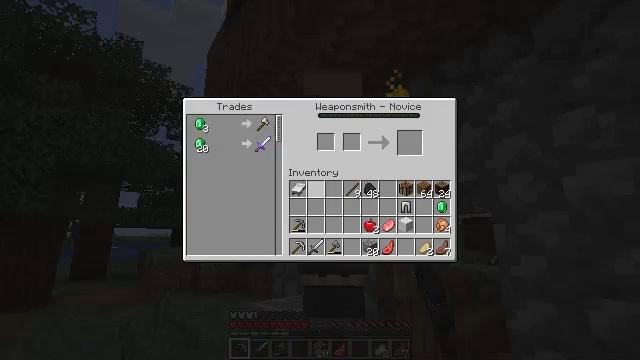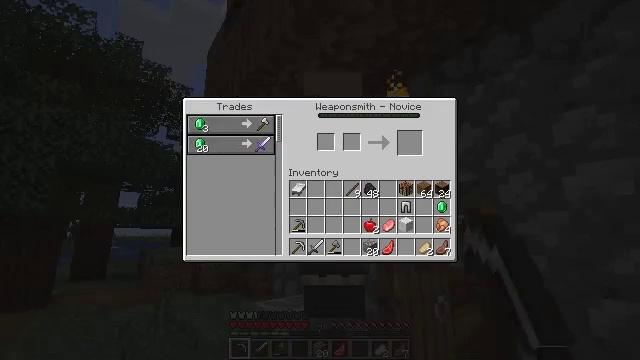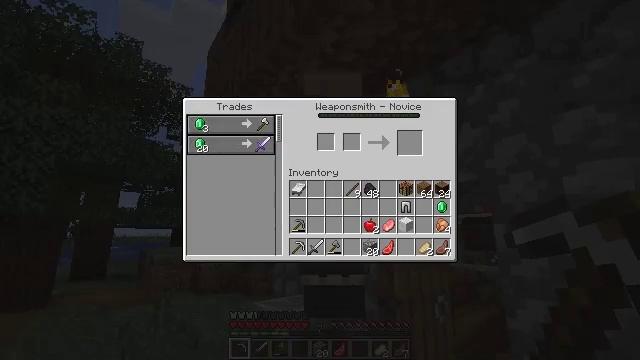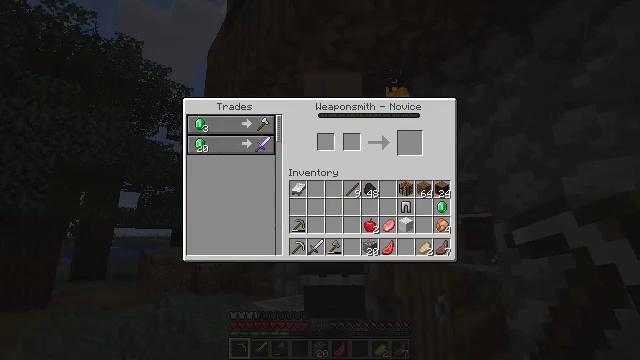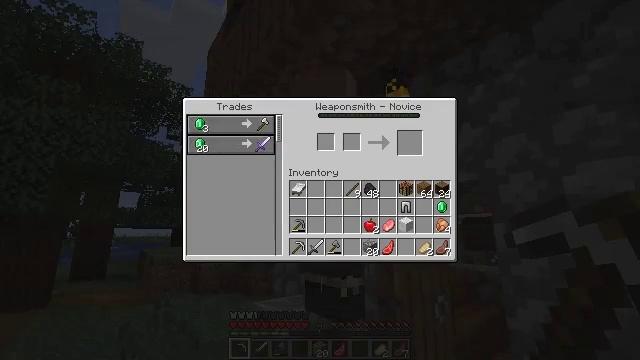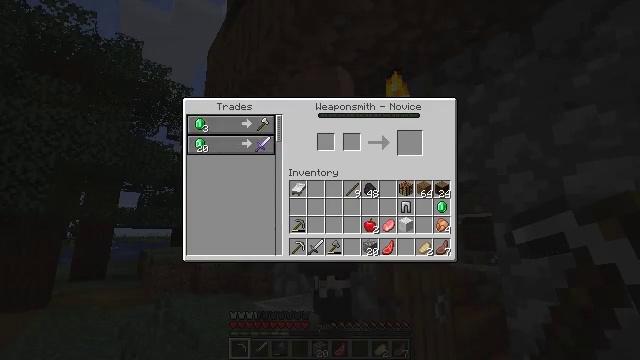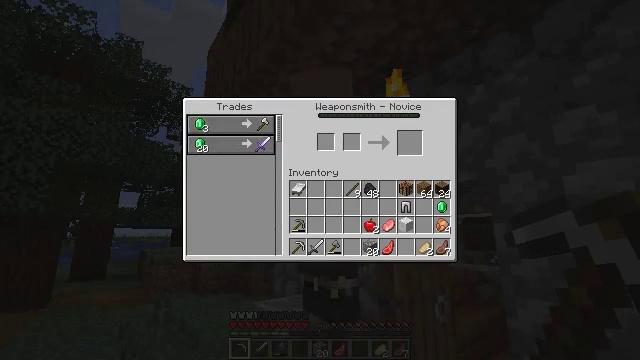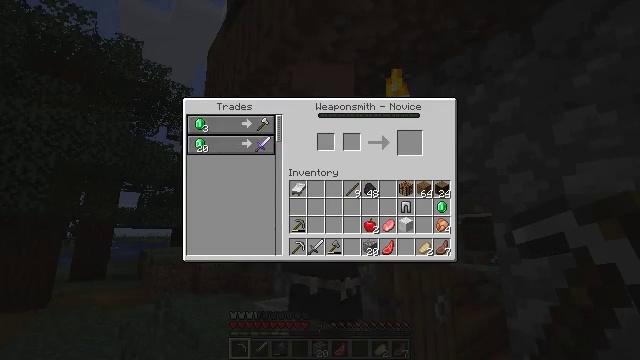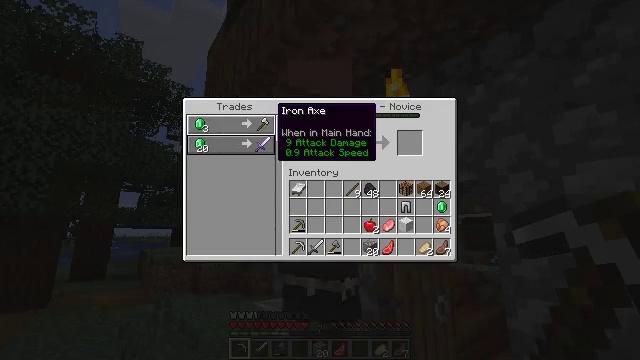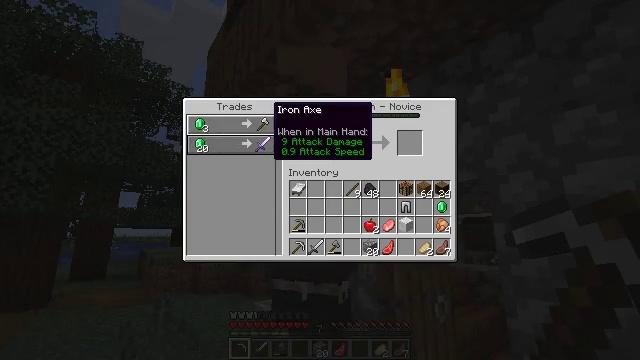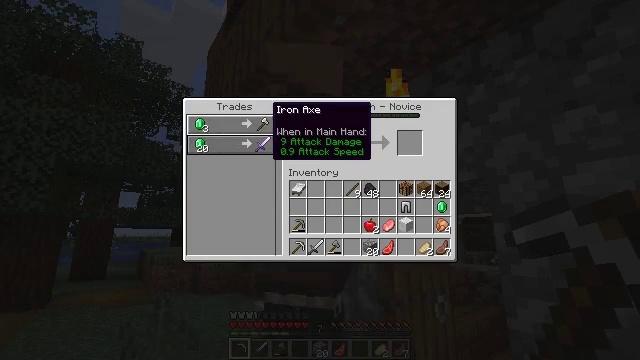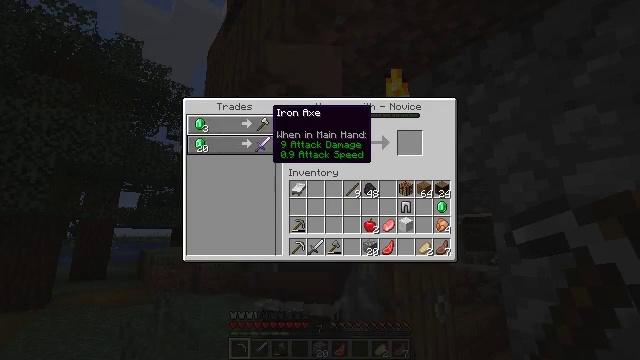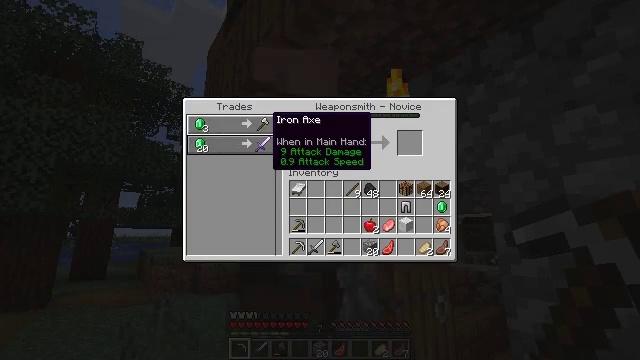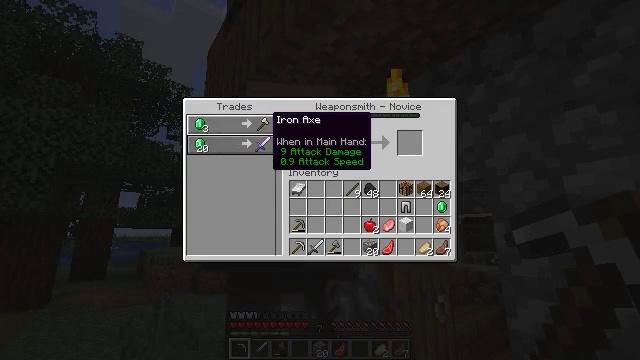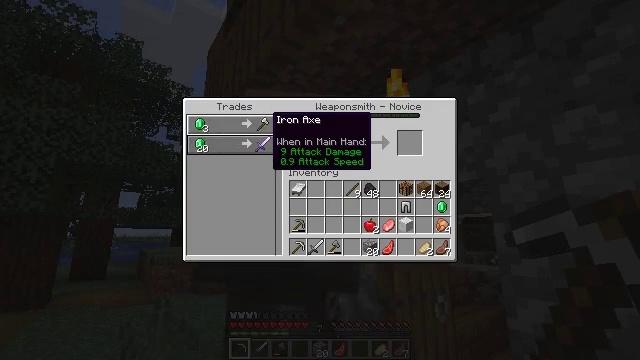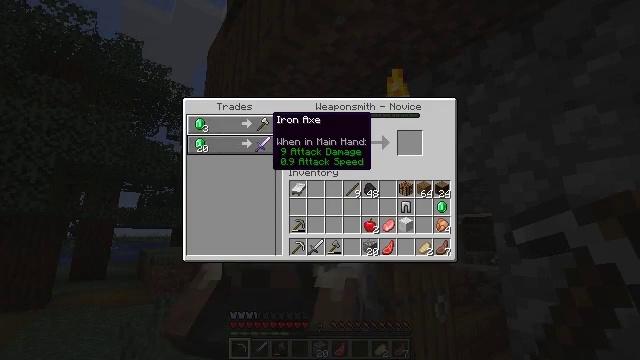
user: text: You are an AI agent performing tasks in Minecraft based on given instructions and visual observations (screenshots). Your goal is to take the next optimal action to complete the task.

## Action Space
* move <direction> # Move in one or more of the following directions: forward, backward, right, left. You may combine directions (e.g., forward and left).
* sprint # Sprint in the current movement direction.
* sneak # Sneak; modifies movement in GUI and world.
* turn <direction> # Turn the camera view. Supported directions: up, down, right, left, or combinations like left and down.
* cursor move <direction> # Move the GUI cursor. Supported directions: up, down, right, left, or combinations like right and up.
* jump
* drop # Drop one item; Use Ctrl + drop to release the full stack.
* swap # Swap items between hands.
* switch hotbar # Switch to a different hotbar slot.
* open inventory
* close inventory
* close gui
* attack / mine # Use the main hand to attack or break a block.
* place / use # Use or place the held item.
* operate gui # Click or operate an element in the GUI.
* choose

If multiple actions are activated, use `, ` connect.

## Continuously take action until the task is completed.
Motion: motion action
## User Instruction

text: Craft a baked potato using a furnace.
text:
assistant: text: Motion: no_op
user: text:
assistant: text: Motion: no_op
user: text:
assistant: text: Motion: cursor move left and up
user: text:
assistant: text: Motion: cursor move left and up
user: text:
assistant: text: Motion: cursor move left and up
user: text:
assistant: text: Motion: cursor move up
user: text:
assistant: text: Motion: cursor move left and up
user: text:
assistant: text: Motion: cursor move left and up
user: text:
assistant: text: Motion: no_op
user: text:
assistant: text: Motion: no_op
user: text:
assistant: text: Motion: no_op
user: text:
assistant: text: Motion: no_op
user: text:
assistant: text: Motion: no_op
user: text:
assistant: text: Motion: no_op
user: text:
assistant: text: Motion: no_op
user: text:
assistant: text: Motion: no_op
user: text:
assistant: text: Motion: no_op
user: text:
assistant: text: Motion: no_op
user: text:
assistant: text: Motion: no_op
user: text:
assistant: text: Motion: no_op
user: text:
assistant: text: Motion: no_op
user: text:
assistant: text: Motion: no_op
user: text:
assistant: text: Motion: no_op
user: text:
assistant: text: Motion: no_op
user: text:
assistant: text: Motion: no_op
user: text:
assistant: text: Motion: no_op
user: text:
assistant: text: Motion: no_op
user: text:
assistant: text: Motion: no_op
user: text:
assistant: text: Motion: no_op
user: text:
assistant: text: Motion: no_op